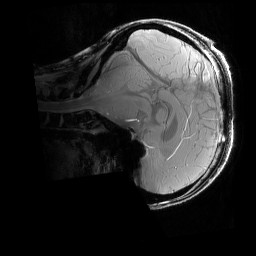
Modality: PDw
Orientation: sagittal
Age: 28
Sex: female
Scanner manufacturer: siemens
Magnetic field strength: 6.98 T
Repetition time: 1.78 s
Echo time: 0.00386 s